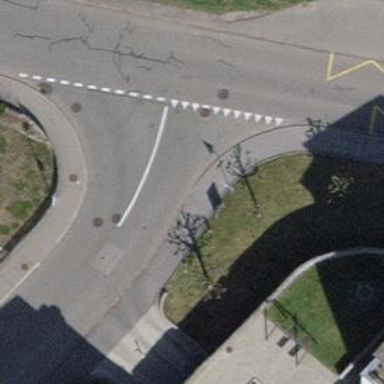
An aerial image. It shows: Kerb serving as barrier.